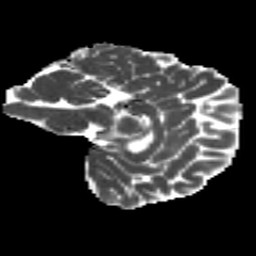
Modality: MD
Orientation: sagittal
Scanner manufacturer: siemens
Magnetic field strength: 3 T
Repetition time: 4.16 s
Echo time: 0.0806 s